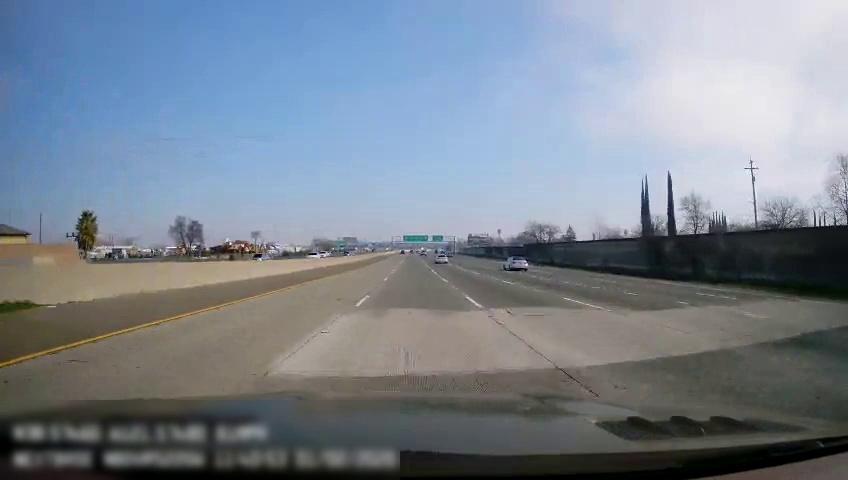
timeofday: Day
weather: Sunny
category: Vehicles | Truck
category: Vehicles | Car
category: Vehicles | Car
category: Drivable Space
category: Vehicles | Car
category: Vehicles | SUV
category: Lanes | Current Lane
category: Lanes | Current Lane
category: Lanes | Current Lane
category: Lanes | Alternate Lane
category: Lanes | Alternate Lane
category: Lanes | Alternate Lane
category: Traffic | Signs
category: Traffic | Signs
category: Traffic | Signs